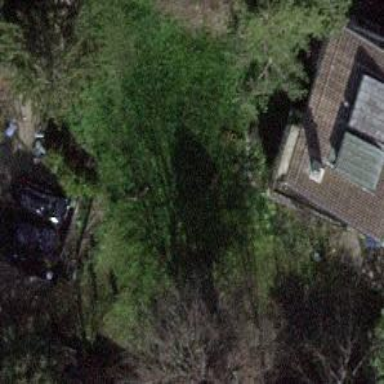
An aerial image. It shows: Garden enclosed by fence.